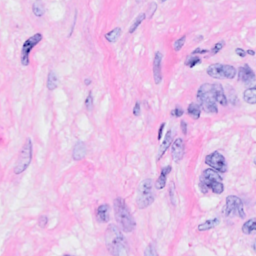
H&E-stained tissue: Breast